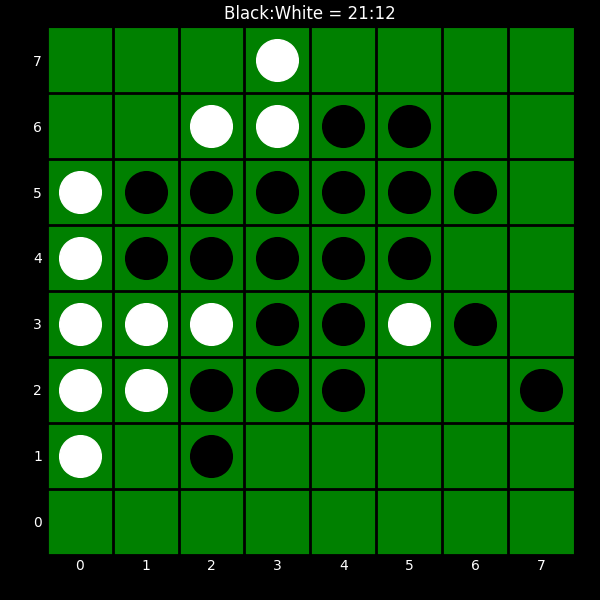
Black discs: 21
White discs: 12